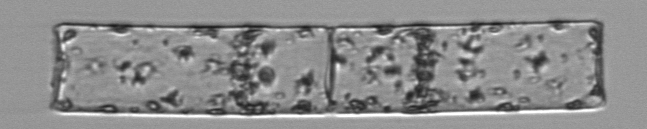
Label: Guinardia_flaccida